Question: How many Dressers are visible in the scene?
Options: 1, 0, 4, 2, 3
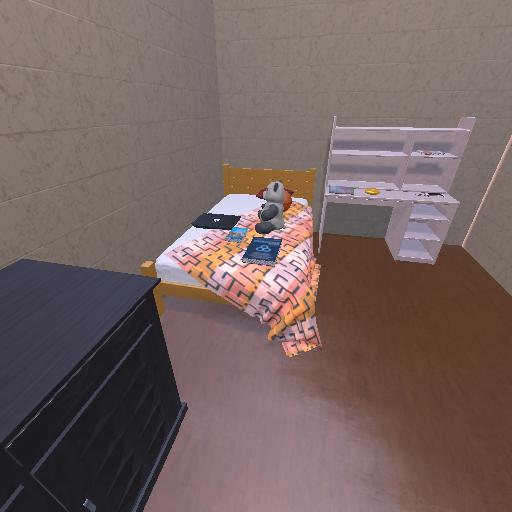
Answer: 1